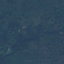
Label: Forest